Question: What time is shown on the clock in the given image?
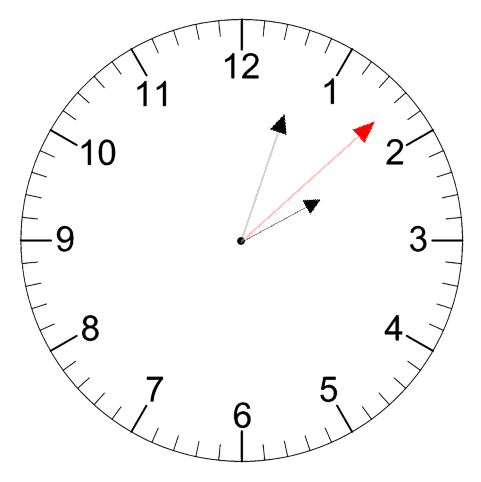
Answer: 02:03:08